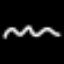
Label: squiggle